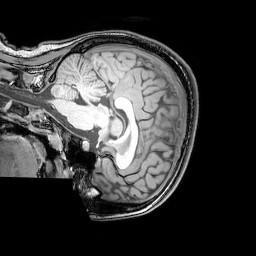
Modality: T1w
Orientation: sagittal
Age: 20
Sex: female
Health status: healthy
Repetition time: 0.081 s
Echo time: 0.037 s